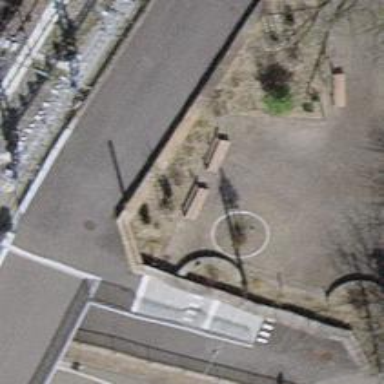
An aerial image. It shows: Bench.